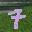
Label: 7